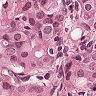
Metastatic tissue present: yes